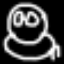
Label: frog